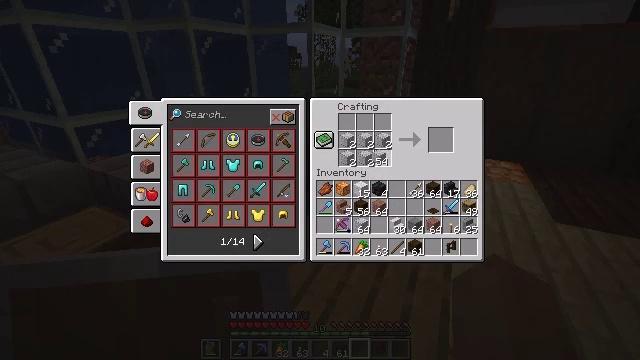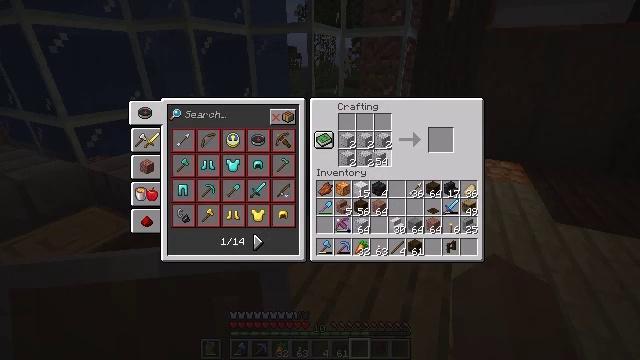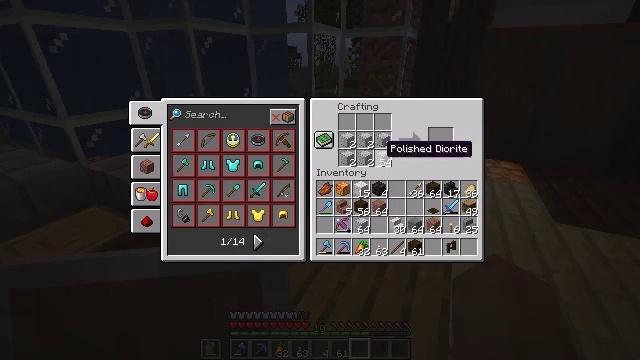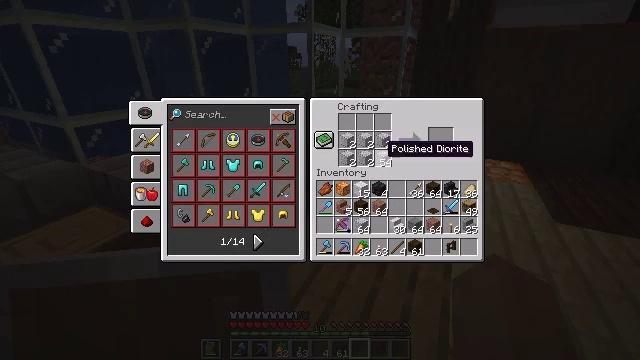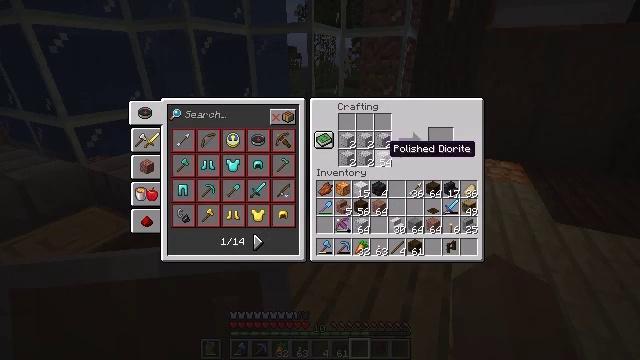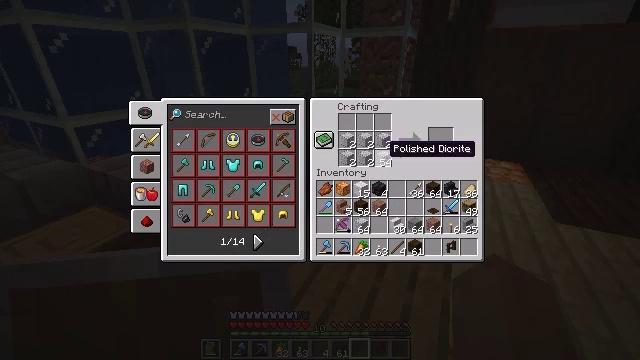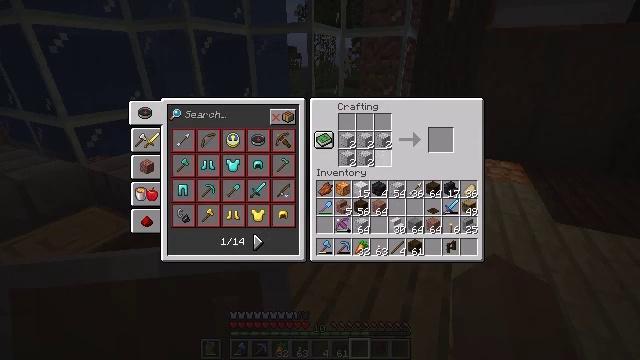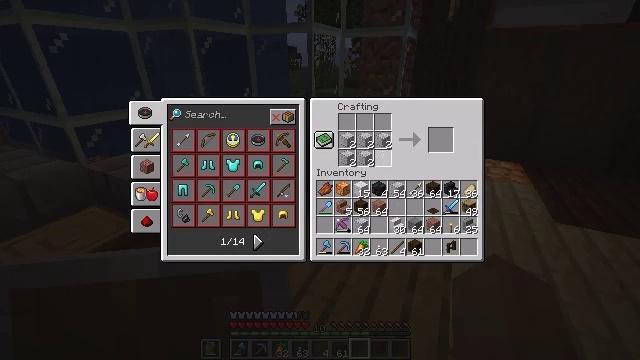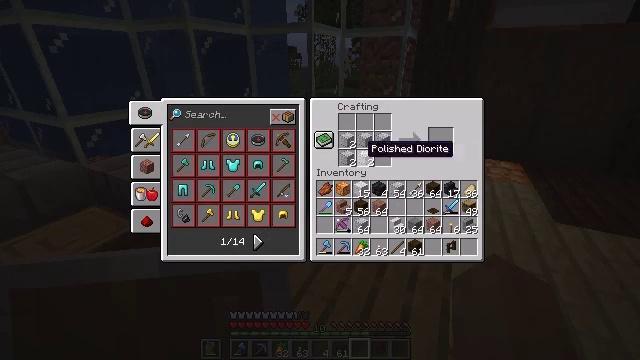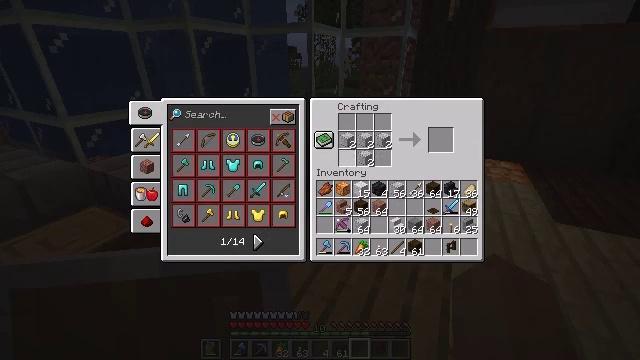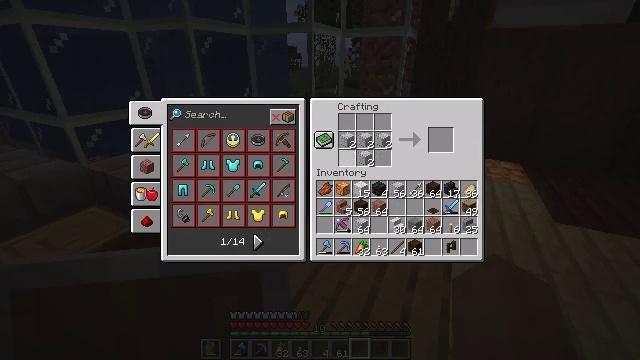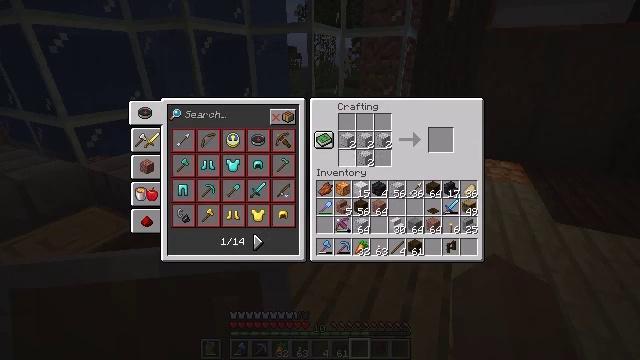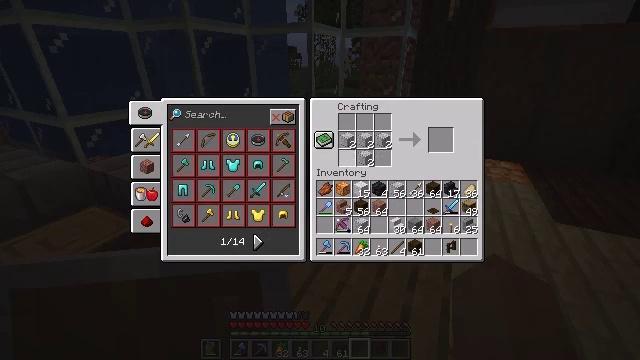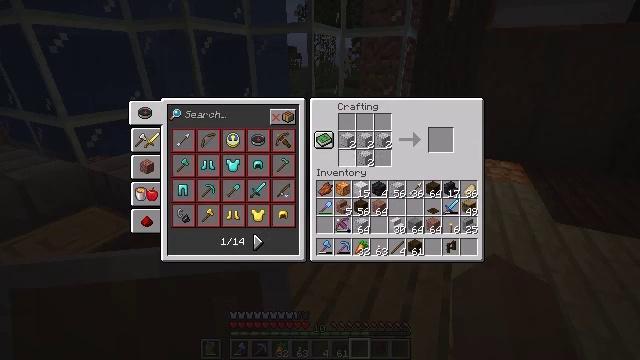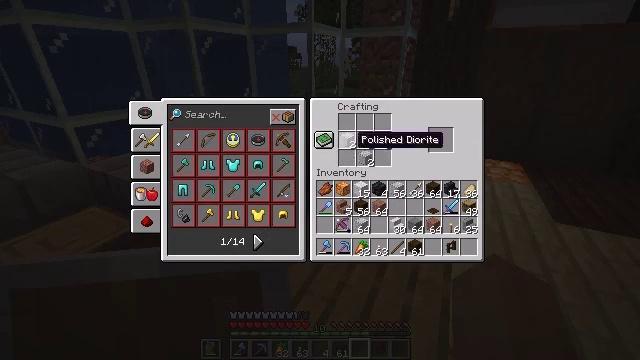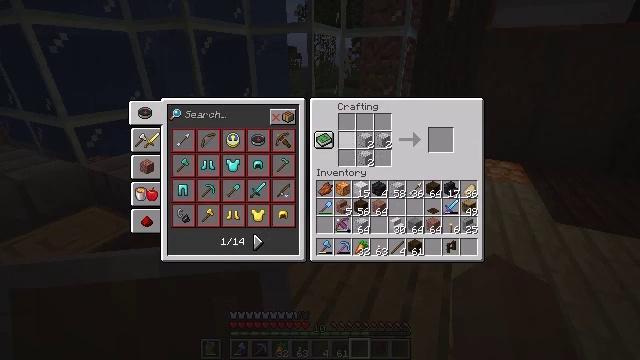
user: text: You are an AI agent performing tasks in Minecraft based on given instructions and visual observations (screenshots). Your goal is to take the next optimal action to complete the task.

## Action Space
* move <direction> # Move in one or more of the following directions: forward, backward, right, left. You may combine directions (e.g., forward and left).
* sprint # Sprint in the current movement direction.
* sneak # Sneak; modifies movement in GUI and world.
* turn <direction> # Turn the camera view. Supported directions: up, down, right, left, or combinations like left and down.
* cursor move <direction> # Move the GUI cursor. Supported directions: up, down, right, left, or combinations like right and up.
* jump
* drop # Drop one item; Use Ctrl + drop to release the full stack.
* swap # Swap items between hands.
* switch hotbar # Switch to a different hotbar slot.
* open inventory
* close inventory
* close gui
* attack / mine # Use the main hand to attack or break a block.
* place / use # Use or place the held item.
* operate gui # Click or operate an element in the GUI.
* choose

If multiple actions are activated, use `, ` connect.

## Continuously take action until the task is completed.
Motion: motion action
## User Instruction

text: Create a polished diorite slab at the crafting table.
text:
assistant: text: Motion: operate gui
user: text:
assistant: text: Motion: no_op
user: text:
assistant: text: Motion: sneak
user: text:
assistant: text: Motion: sneak
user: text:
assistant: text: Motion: sneak
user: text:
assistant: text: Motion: sneak, operate gui
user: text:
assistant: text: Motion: sneak, operate gui
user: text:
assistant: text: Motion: sneak, cursor move left
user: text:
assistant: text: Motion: sneak, cursor move left, operate gui
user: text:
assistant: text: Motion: sneak, operate gui
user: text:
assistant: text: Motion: sneak, operate gui
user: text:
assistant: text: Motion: sneak, operate gui
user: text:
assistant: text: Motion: sneak, cursor move up, operate gui
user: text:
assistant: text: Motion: sneak
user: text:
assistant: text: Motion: sneak, operate gui
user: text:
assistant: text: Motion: sneak, cursor move right, operate gui
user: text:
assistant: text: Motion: sneak, operate gui
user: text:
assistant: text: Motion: sneak, operate gui
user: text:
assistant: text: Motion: sneak, cursor move left, operate gui
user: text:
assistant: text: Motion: sneak, cursor move left, operate gui
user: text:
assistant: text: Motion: sneak
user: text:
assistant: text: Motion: sneak, cursor move right, operate gui
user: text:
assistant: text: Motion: sneak, cursor move right, operate gui
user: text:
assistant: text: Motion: sneak, operate gui
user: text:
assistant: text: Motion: sneak, operate gui
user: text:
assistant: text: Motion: sneak, operate gui
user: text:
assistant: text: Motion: sneak, cursor move left and down, operate gui
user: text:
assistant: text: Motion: sneak, cursor move left, operate gui
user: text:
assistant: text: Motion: sneak, operate gui
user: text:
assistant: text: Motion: sneak, operate gui